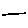
Label: line